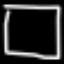
Label: square